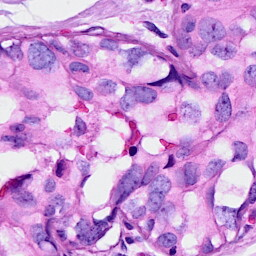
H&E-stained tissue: Breast